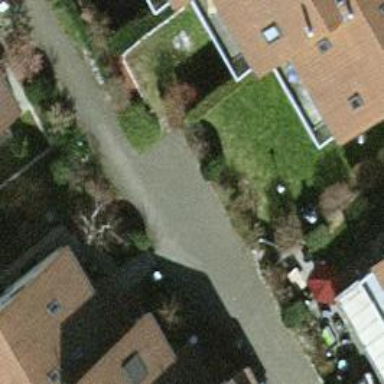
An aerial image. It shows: Service road with paving stones.